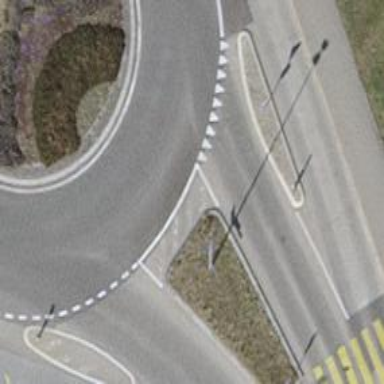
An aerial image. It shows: Tertiary road with asphalt surface leading to roundabout. There is separate sidewalk along the road.